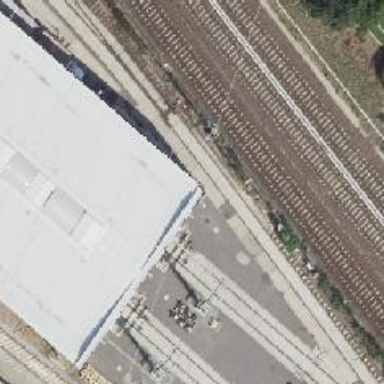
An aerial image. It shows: Signal on the railway track.